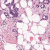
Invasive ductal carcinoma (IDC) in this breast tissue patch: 1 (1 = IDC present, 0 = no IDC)